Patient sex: M
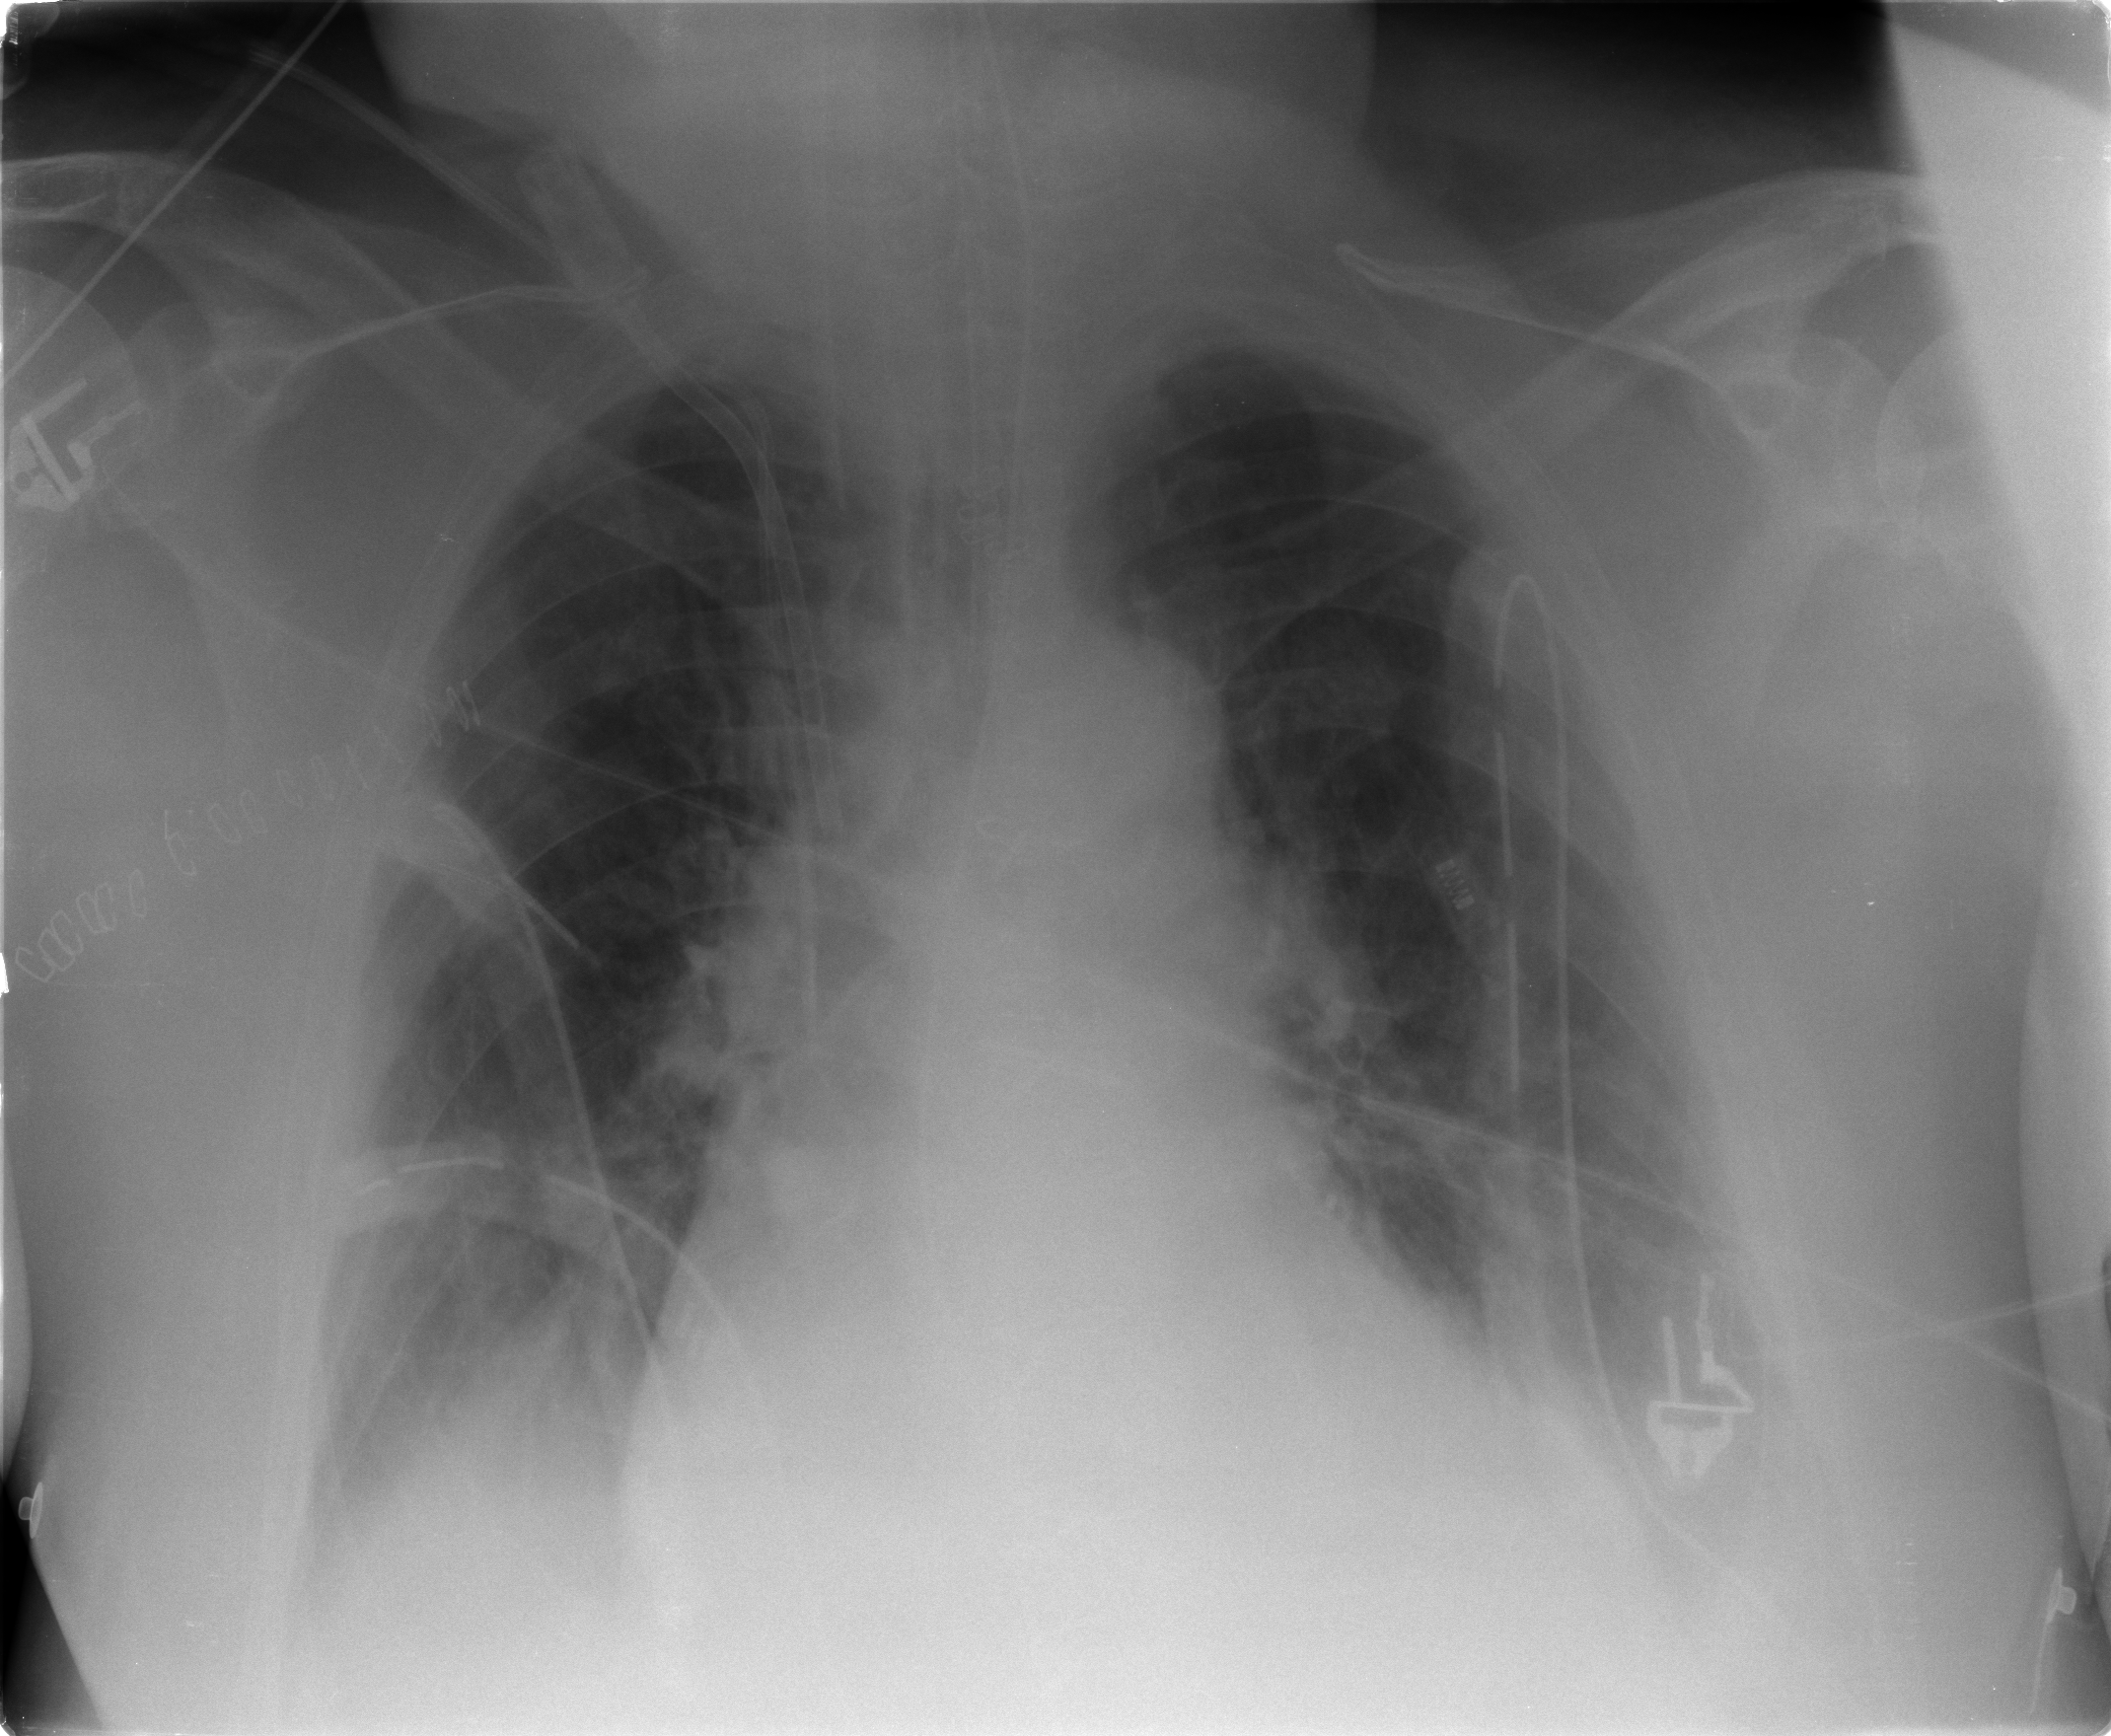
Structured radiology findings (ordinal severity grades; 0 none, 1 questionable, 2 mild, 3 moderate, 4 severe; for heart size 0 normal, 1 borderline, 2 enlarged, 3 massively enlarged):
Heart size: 2
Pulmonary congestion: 0
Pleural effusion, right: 2
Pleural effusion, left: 2
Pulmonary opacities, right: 0
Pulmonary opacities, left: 0
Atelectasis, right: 2
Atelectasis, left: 2